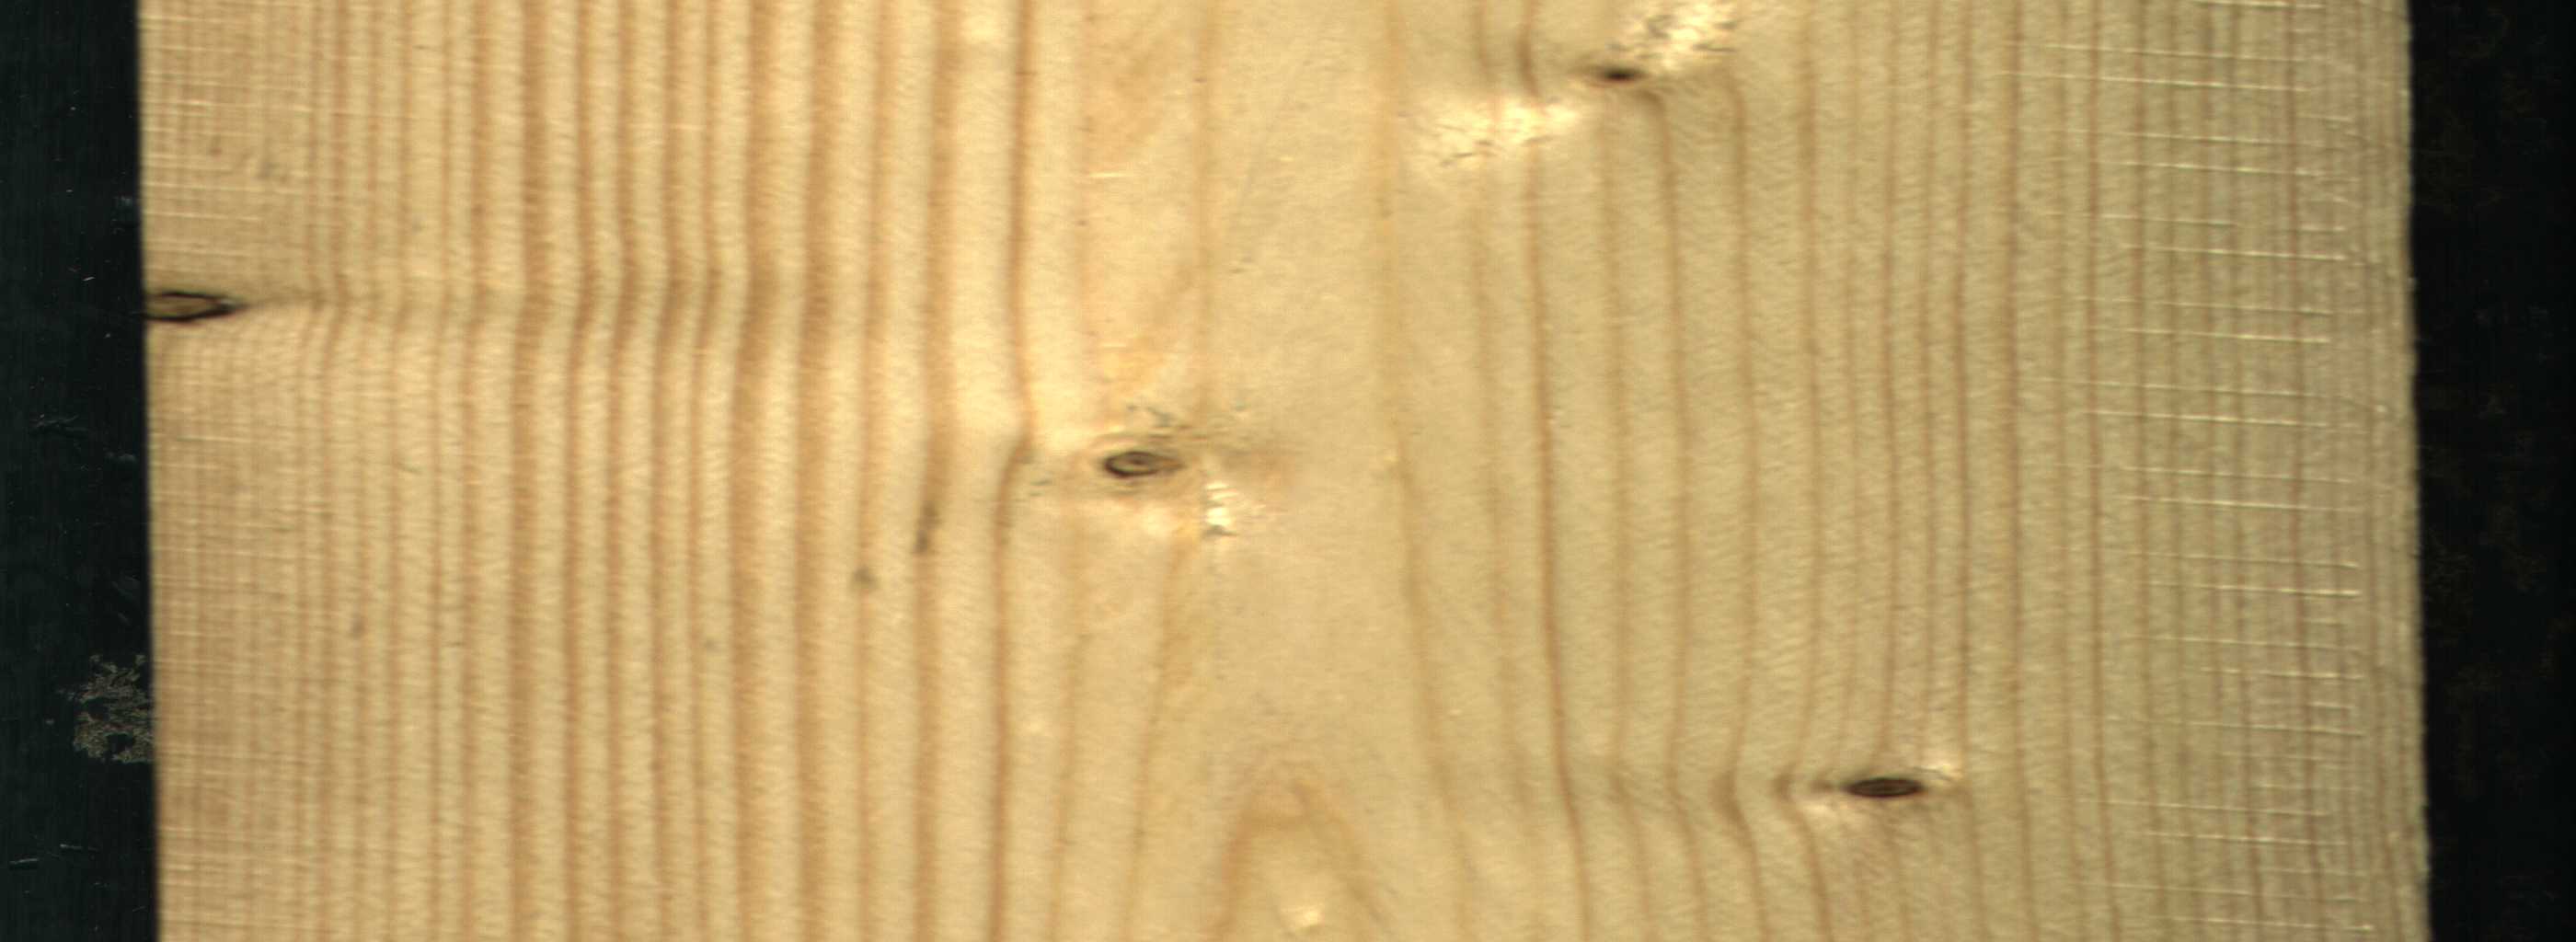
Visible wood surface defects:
Dead_Knot
Dead_Knot
Live_Knot
Live_Knot